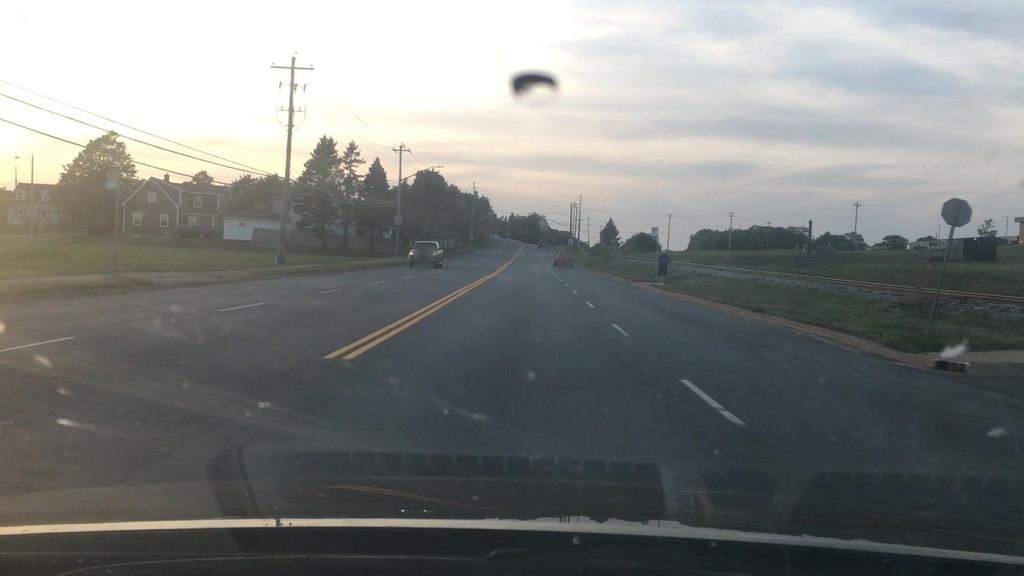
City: halifax